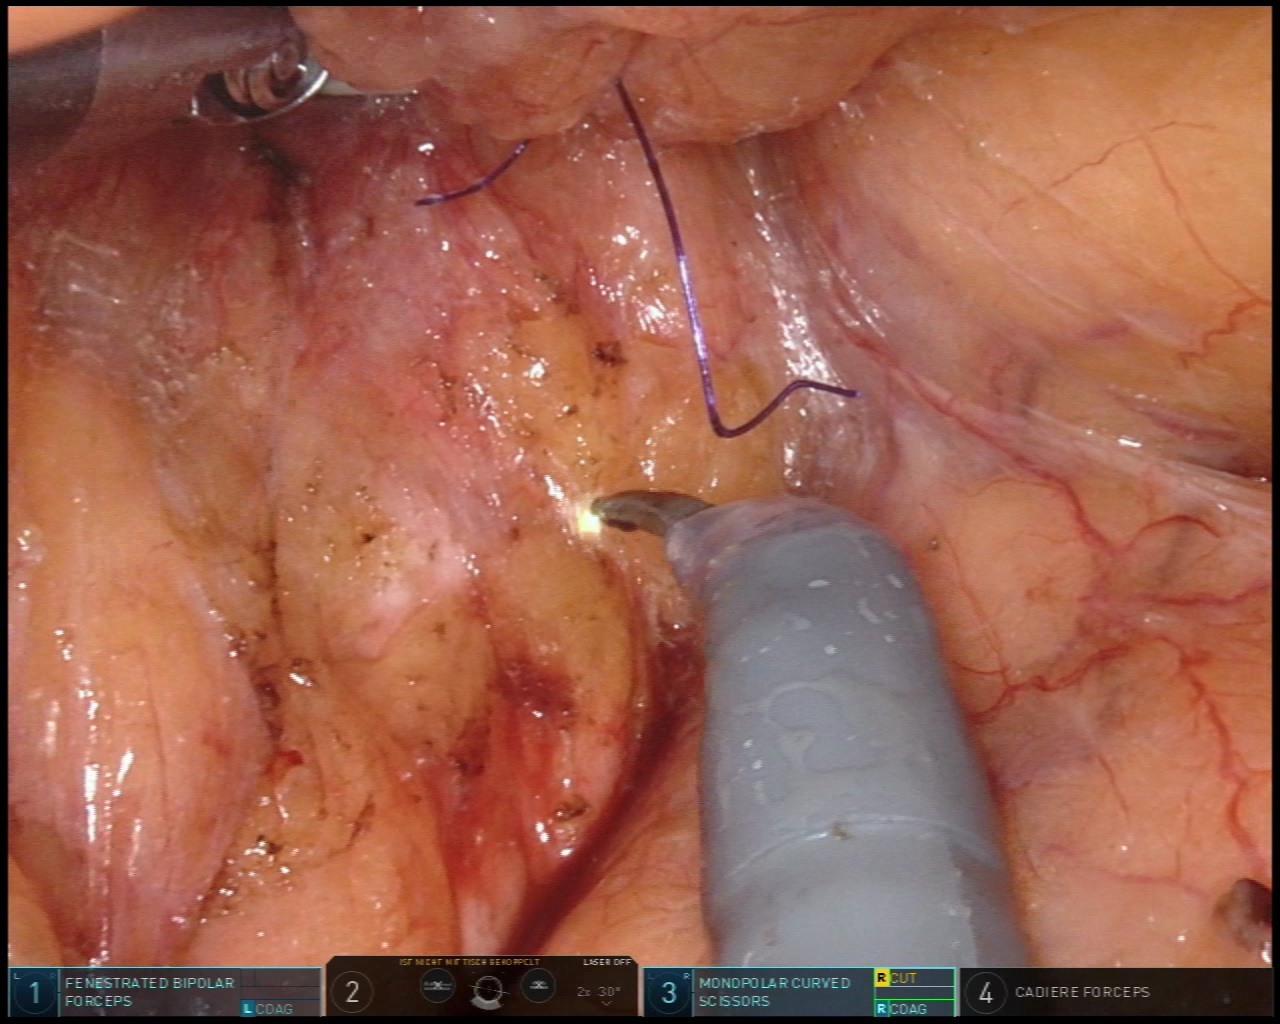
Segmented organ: pancreas
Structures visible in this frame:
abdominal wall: no
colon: no
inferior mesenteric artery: no
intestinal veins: no
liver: no
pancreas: yes
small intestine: no
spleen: no
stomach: no
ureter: no
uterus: no
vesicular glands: no